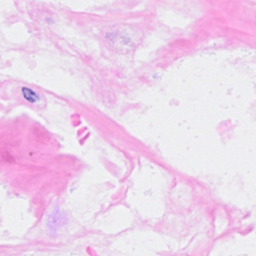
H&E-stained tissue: Breast